Question: I've been researching how to go about connecting relationships in Core Data using RestKit 0.22.0 and am wondering about mapping partially formed entities.
The API I am using returns JSON similar to that shown below. Notice that the array of tracks is returning dictionary objects which contain the foreign key id to the track.
'''
{
"code": 200,
"data": [
{
"active": true,
"tracks": [
{
"collection": "tracks",
"id": "00000000000000000000000000"
},
{
"collection": "tracks",
"id": "11111111111111111111111111"
}
],
"created_at": "2014-04-25 07:00:07.264000",
"id": "abcdefghijklmnop1234567890",
"title": "My Playlist",
"updated_at": "2014-04-25 16:44:39.390000",
"weight": 0.0
}
],
"info": {
"limit": null,
"skip": null,
"total": 1
}
}
'''
The data model looks like the following (simplified for demonstration):

The entity mapping for the playlist currently includes the following code to setup the relationship:
'''
[playlistEntityMapping addPropertyMapping:[RKRelationshipMapping relationshipMappingFromKeyPath:@"tracks" toKeyPath:@"tracks" withMapping:trackEntityMapping]];
'''
Then I can hit API to retrieve the fully-formed object. This seems to work ok for GET requests and it is using the same managed objects in core data with identificationAttributes setup. However, this doesn't smell quite right. If I try to use the inverse mapping to PATCH objects on the server with any locally modified relationships RestKit will create the fully-formed/nested JSON structure to send to the server instead of simply using foreign keys.
I've done my research and found many helpful resources like:
- <URL>
... and others.
It looks like RKConnectionDescription could help me cull the data. The RKConnectionDescription documentation includes an example where a collection of ids are stuffed into a transient property on the entity. I'd love to see an example of RKConnectionDescription in action if there reference examples beyond the snippets from the docs. This seems like such a powerful tool in the RestKit arsenal, perhaps deserving of some sample code or an in-depth exploration in the wiki.
Can anyone point me in the right direction to connecting these relationships correctly?
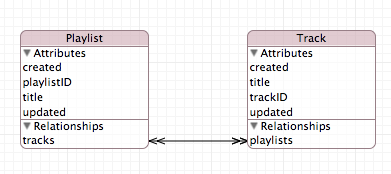
Answer: You can't use the foreign key capability of RestKit for serialisation because it's designed for mapping incoming data. I haven't tried, but I wouldn't expect the connection to be reversed when taking the inverse of a mapping, because it is just using the information from other mappings (usually to transient variables) to facilitate relationship establishment.
So, what you should be doing is creating a custom mapping (rather than an inverse) which extracts only the information you want from the relationship (the identity) and using that mapping for your serialisation.